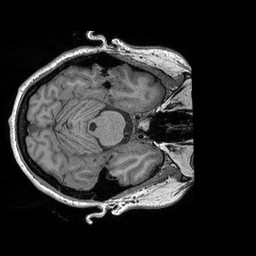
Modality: T1w
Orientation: axial
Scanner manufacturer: siemens
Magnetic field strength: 3 T
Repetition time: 2.3 s
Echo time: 0.00298 s